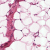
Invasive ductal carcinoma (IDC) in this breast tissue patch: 0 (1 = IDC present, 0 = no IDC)